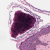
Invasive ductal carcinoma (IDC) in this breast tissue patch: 0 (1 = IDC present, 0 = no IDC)